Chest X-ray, AP view. Patient: 54 years old, sex F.
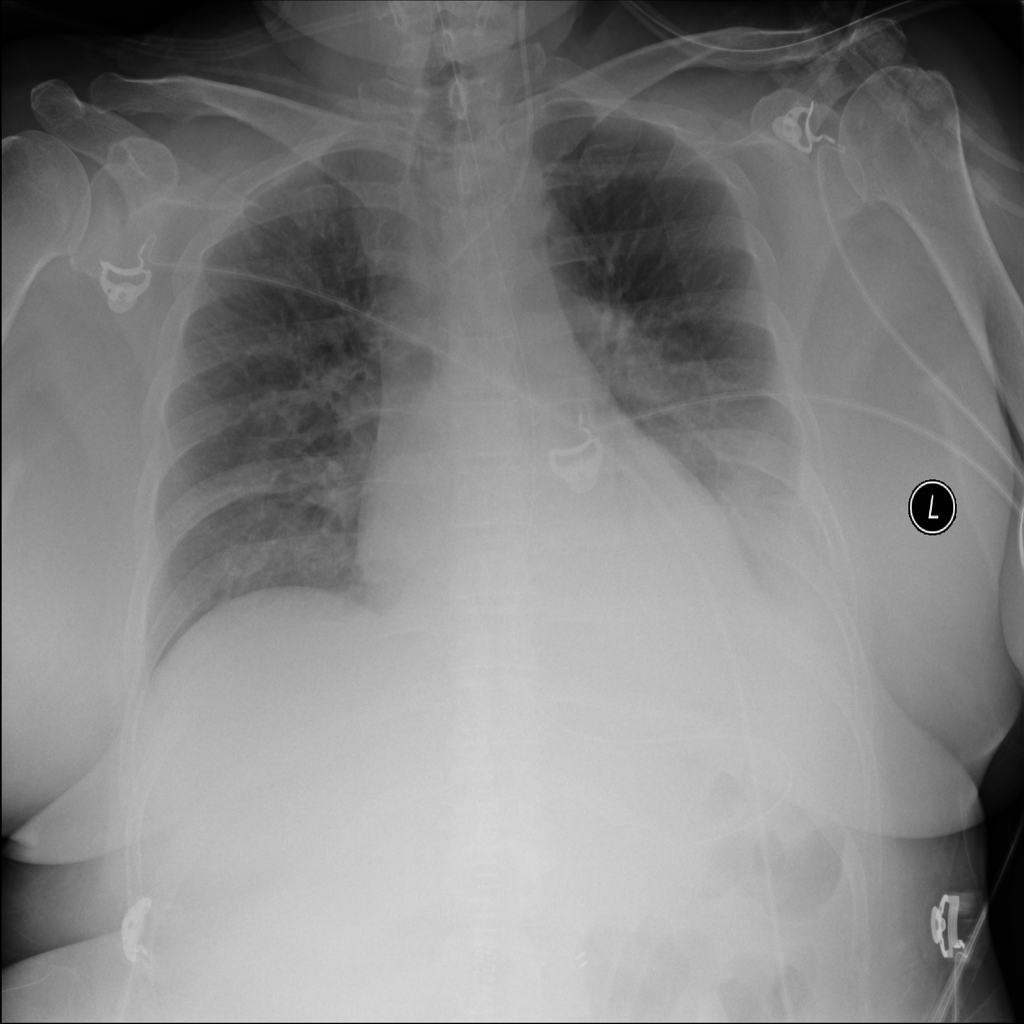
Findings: Atelectasis, Effusion